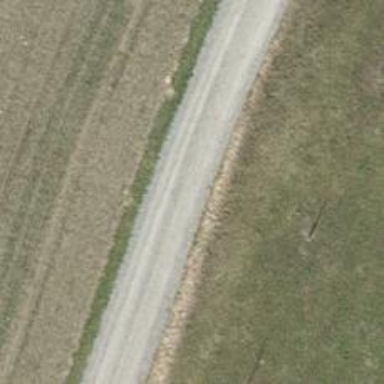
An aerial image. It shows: Well-maintained track road of grade 1.